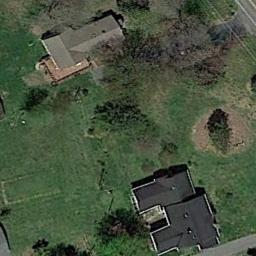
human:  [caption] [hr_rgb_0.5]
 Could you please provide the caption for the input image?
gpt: There are several buildings of different shapes and sizes in the sparse residential .

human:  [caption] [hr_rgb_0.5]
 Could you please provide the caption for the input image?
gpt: The sparse residential is on the grass next to some trees and a road .

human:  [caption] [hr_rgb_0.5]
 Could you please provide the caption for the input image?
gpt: There are circular swimming pools beside this house .

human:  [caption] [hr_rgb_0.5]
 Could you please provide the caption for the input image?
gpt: In sparse residential areas there are several houses of different sizes and several green trees surrounded by grass .

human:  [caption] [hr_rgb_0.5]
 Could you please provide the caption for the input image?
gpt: A sparse residential area with a black building and a gray building .